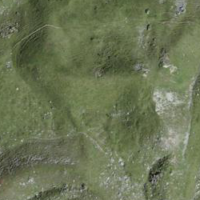
EUNIS habitat code: 26
Species observed at this site:
Silene acaulis
Dryas octopetala